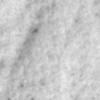
Label: no_change